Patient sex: F
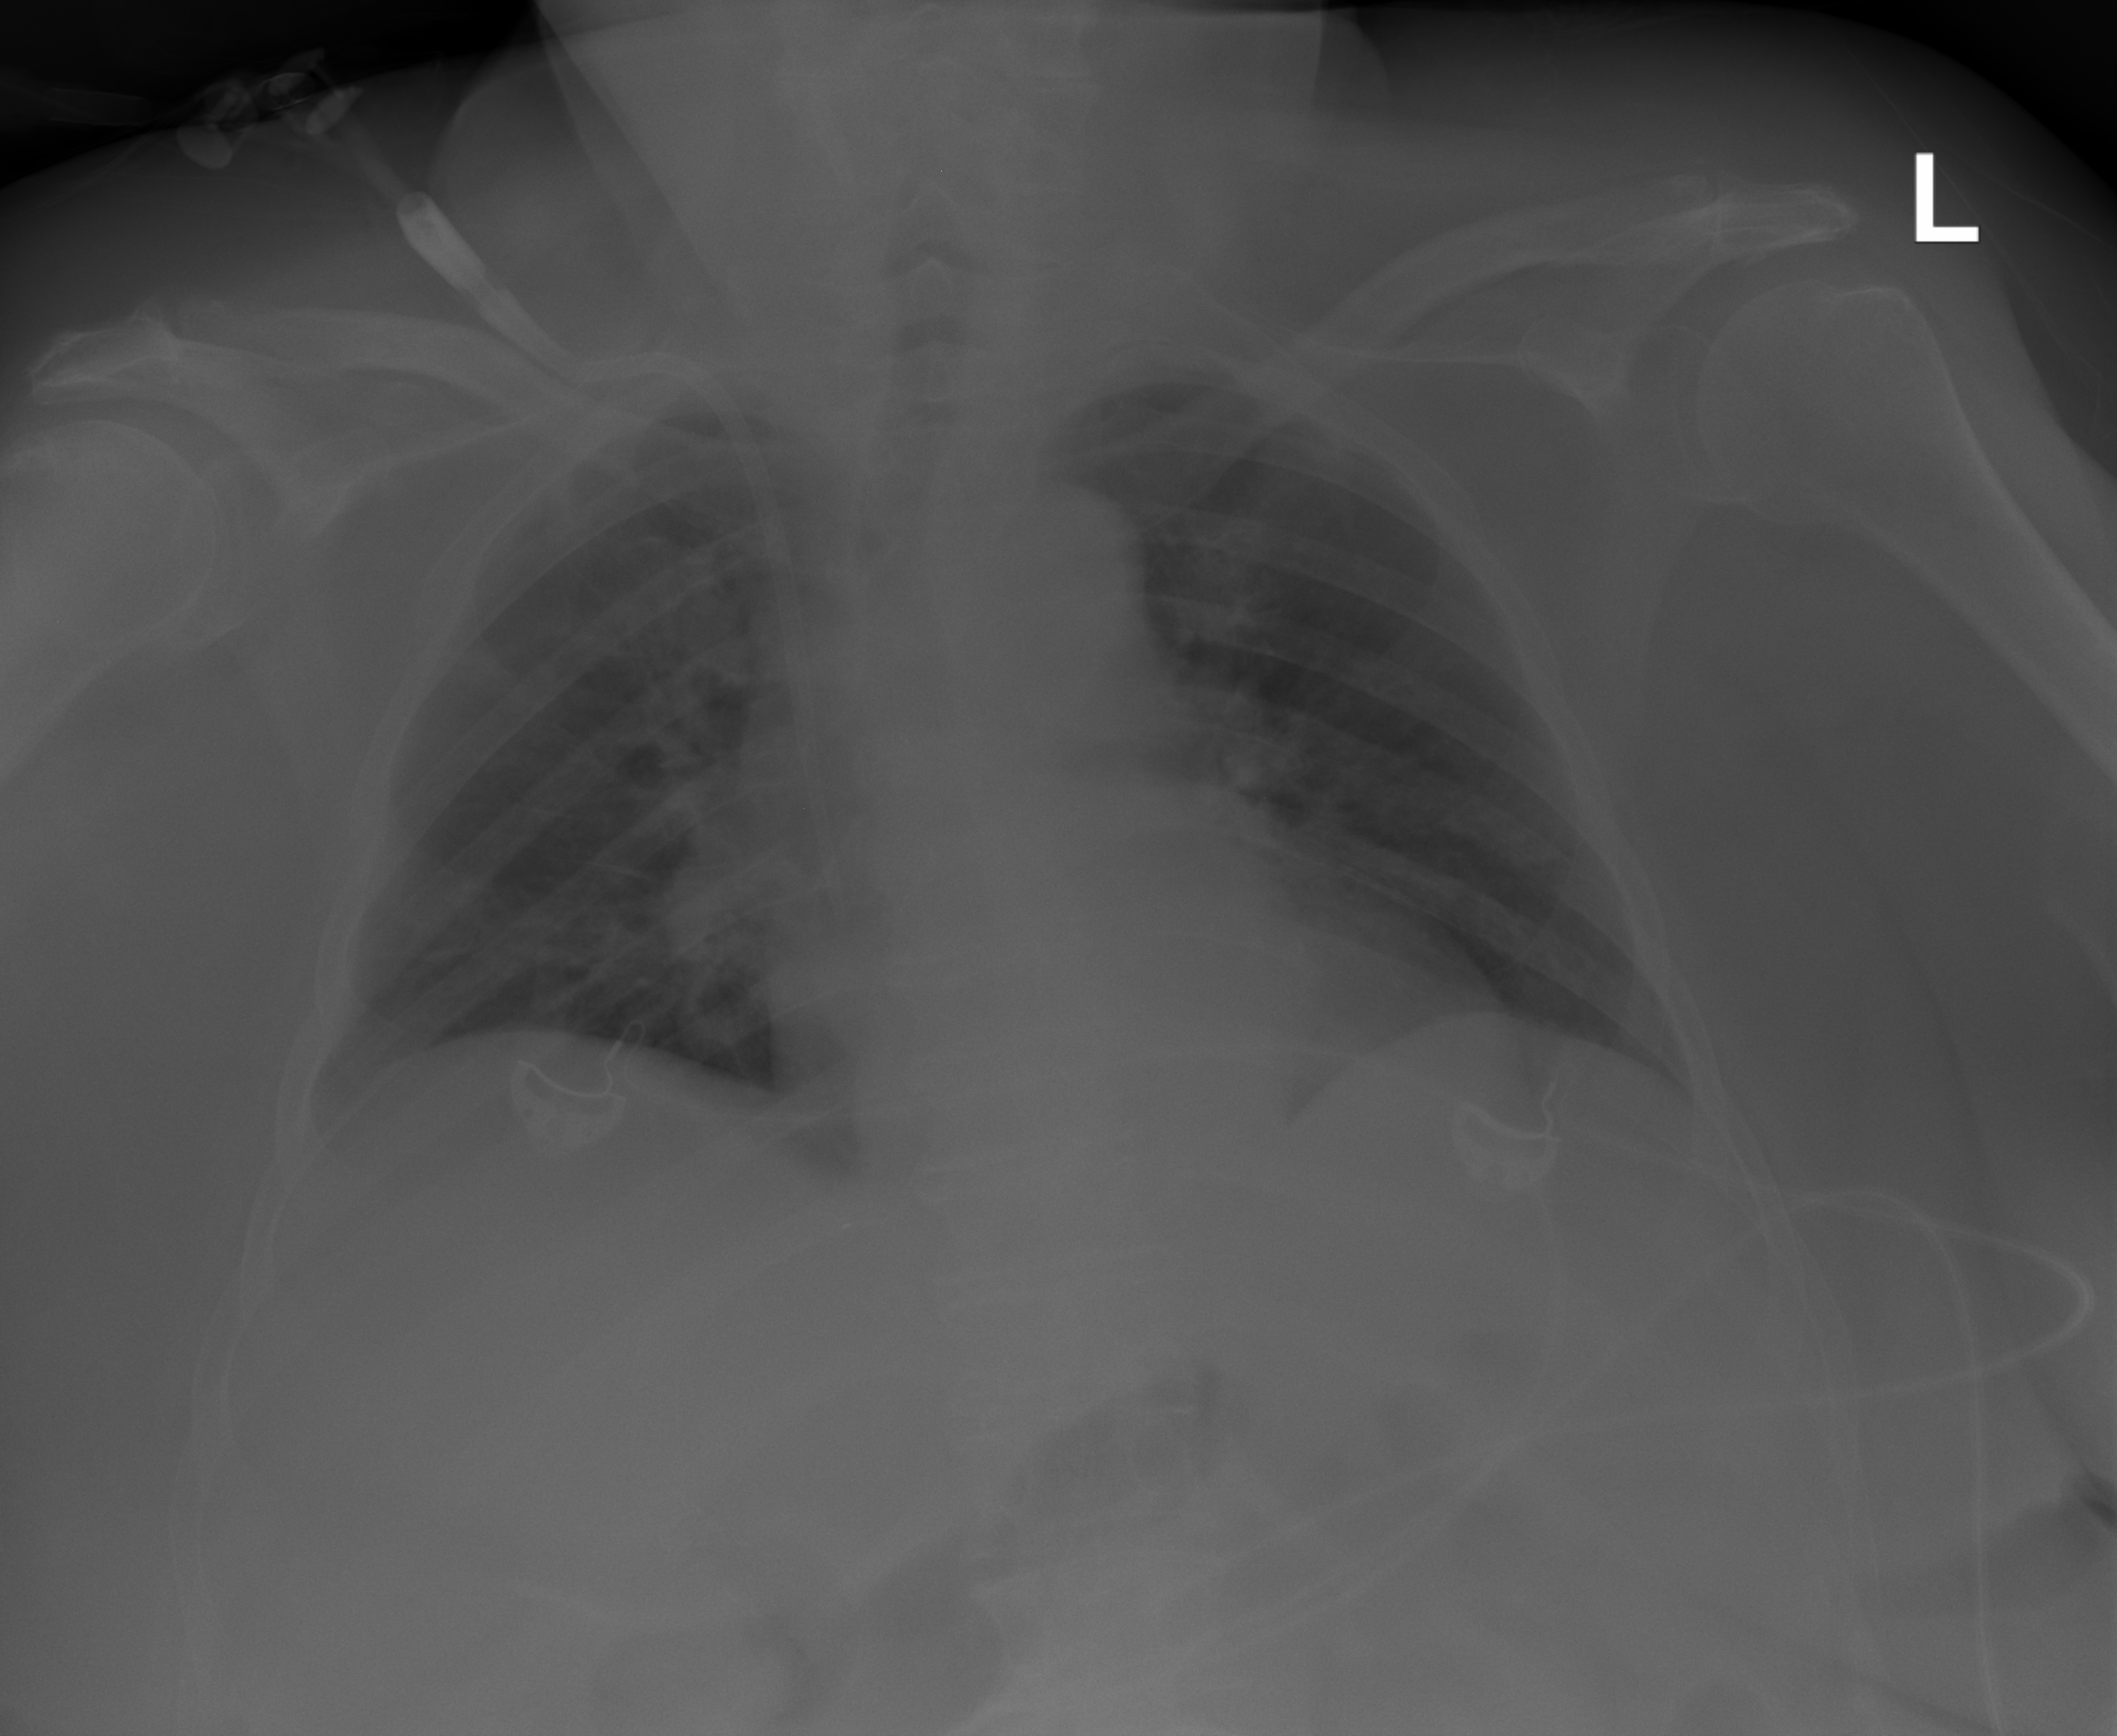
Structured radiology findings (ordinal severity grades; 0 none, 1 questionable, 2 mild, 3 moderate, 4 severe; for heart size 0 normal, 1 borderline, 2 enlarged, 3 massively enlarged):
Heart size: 2
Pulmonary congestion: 1
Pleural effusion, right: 1
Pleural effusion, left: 0
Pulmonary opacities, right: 1
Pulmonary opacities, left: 0
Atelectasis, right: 0
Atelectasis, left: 0